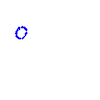
Particle: kaon